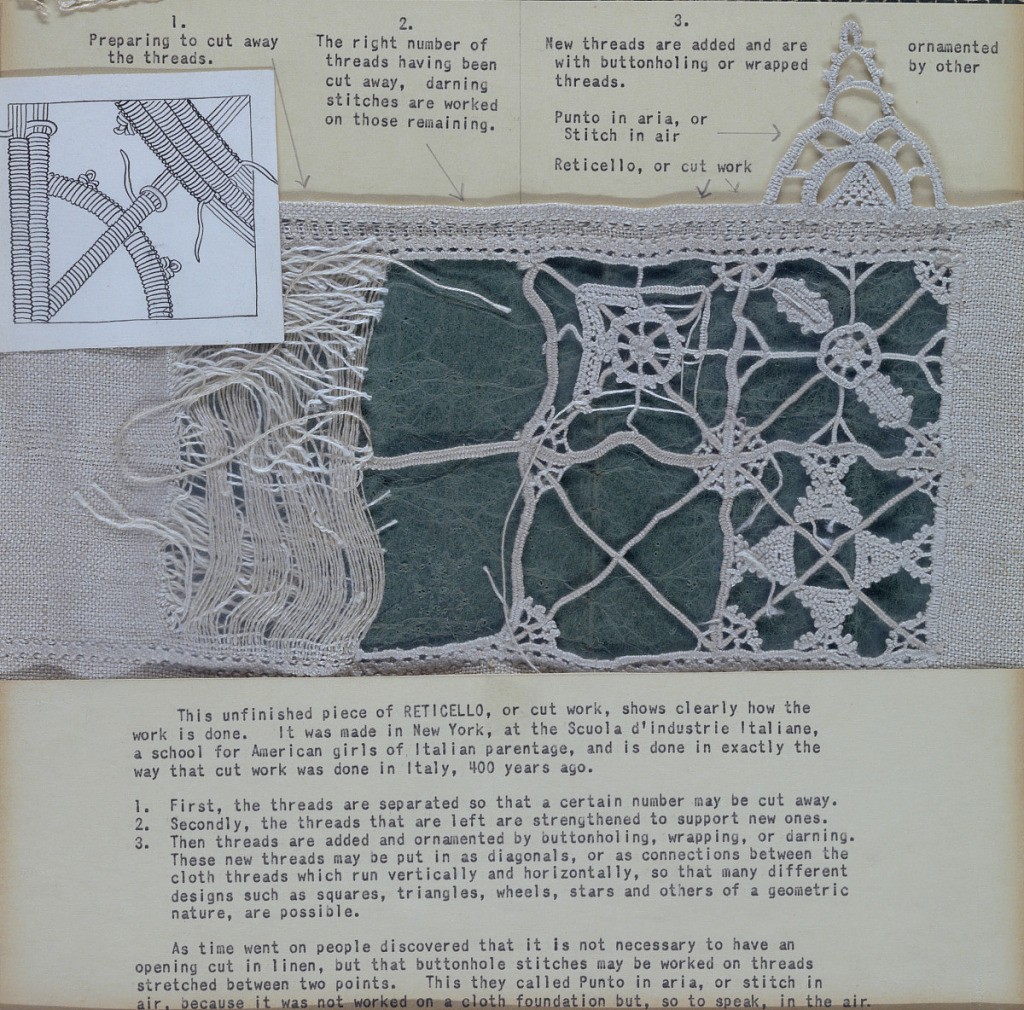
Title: Cooper Union Museum Lace Study Card
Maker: Scuola d'Industrie Italiane, New York, NY, USA
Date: ca. 1915
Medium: linen Technique: needle lace (reticella)
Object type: Band
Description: Linen plain weave partially worked with linen thread to show the technique of reticella.